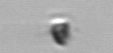
Label: Pyramimonas